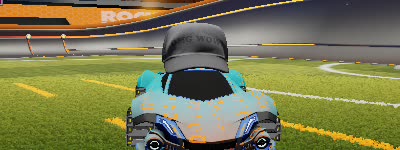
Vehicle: werewolf